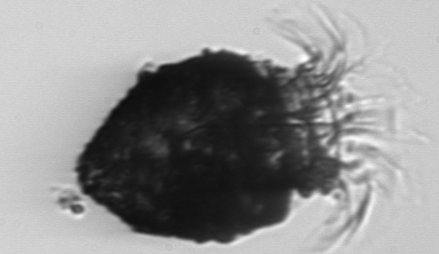
Label: Stenosemella_morphotype1